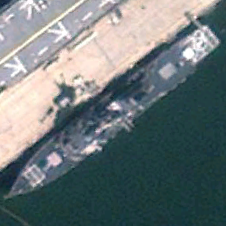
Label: destroyer